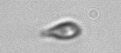
Label: Cryptophyta